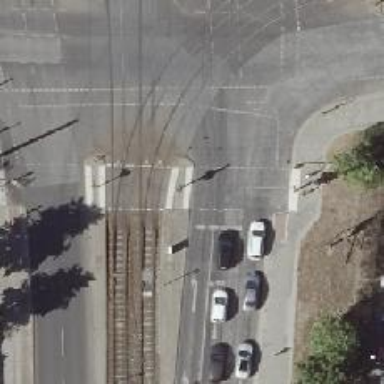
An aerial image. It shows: Footway that serves as traffic island.